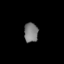
Tissue: lung
Cell type: Endothelial cells
Senescence score: 0.5631
Nuclear area (px): 266
Mean DAPI intensity: 126.098